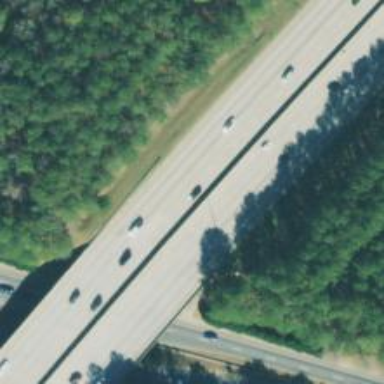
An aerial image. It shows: Motorway.